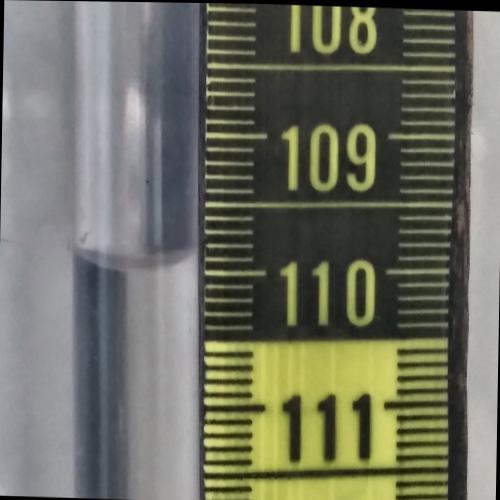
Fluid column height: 109.9 cm